Question: How long will the clock cycle take in ns and how long will it take for the R-type command ADD $1, $2, $3 to execute, in a:
Single-cycle datapath
Multi-cycle datapath
Pipelined datapath

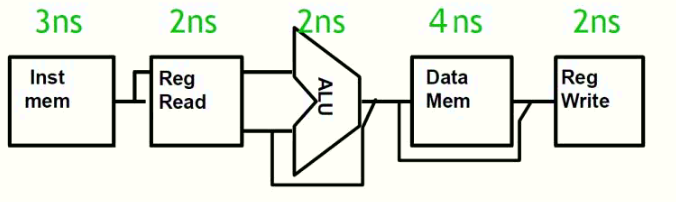
Answer: For a single cycle processor, the timing of a cycle and the timing of an instruction are the same value. All the functions have to be able to occur in the same cycle, so add up the timings of all the functions, and that is both the minimum timing that a cycle can be and also the timing of an instruction.
For multi-cycle processor and pipelined processor, the timing of cycles and instructions are separate, as instructions are spread over multiple cycles.
For the pipelined processor, every function (stage) must have the same cycle time, because all the stages overlap. So, the cycle time is the max among the individual stages. Multiply that cycle time by the number of stages and that is the duration of an instruction. (Also due to the stage overlap, every instruction goes through every stage.).
So, this gives the timing of one instruction going through the whole pipeline; however, because instruction execution overlaps, in the ideal situation, there is one instruction completed per cycle, despite going through 5 pipeline stages at one cycle each, so that gives another answer to the number of cycles for an add instruction.
Multi-cycle, is more complicated (compared with pipelined) because without overlap of the stages there is no real requirement that (1) all stages have the same duration, and (2) that every instruction executes all of the stages.
Regarding the former, the timing of each stage is potentially varied, as there is no reason to draw out any individual stage longer than necessary. The way that would be done is to run a much faster clock and make the individual stages some multiple of that faster clock. For example, using a 1ns clock, the first stage could take 3 cycles for 3ns of work, then 2, 2, 4 and 2, respectively. That makes the first question awkward to answer, because it asks in terms of clock speed which would have to be 1ns in my example, but could also be 1/2 ns or 1/4 ns, as long as each stage uses as many cycles as it needs to result in that duration.
Regarding the latter, the Data Mem stage is irrelevant to an add instruction, so would most likely be skipped by the stage controlling unit. In that situation the timing of an add instruction would be the sum of just the relevant stages.